Question: I know this is probably something simple, but I'm new to PHP and MySQL development so I'd appreciate some help. I couldn't find an existing example on Stack that I could understand so I'm posting it out there in hopes of some guidance.
I have a database table with address information in it. I've split the address into two fields, house_number and street_name, and what I need to do is display the information grouped by street name, then ordered by house number.
I've mocked up an example of what I need the page to look like. It has even addresses in the first column and odd addresses in the second column. I'm using the Twitter Bootstrap for formatting.
'''
$address = mysql_query("SELECT id, house_number, street_name, full_address FROM resident WHERE neighborhood_id = $neighborhood_id order by street_name, house_number;");
'''

HTML CODE BELOW:
'''
<!--STREET GROUPING -->
<div class="row-fluid">
<div class="span12">
<h3>ASHTON PARK WAY</h3>
</div>
</div >
<div class="row-fluid">
<div class="span6"><!-- EVEN ADDRESSES -->
<a href="#" class="btn btn-large btn-white btn-block">18102 Ashton Park Way</a>
<a href="#" class="btn btn-large btn-white btn-block">18104 Ashton Park Way</a>
<a href="#" class="btn btn-large btn-white btn-block">18106 Ashton Park Way</a>
<a href="#" class="btn btn-large btn-white btn-block">18108 Ashton Park Way</a>
<a href="#" class="btn btn-large btn-white btn-block">18110 Ashton Park Way</a>
<a href="#" class="btn btn-large btn-white btn-block">18112 Ashton Park Way</a>
<a href="#" class="btn btn-large btn-white btn-block">18114 Ashton Park Way</a>
<a href="#" class="btn btn-large btn-white btn-block">18116 Ashton Park Way</a>
</div><!-- END EVEN ADDRESSES -->
<div class="span6"><!-- ODD ADDRESSES -->
<a href="#" class="btn btn-large btn-white btn-block">18101 Ashton Park Way</a>
<a href="#" class="btn btn-large btn-white btn-block">18103 Ashton Park Way</a>
<a href="#" class="btn btn-large btn-white btn-block">18105 Ashton Park Way</a>
<a href="#" class="btn btn-large btn-white btn-block">18107 Ashton Park Way</a>
<a href="#" class="btn btn-large btn-white btn-block">18109 Ashton Park Way</a>
<a href="#" class="btn btn-large btn-white btn-block">18111 Ashton Park Way</a>
<a href="#" class="btn btn-large btn-white btn-block">18113 Ashton Park Way</a>
</div><!-- END ODD ADDRESSES -->
</div>
<!-- END STREET GROUPING -->
<hr>
<!--STREET GROUPING -->
<div class="row-fluid">
<div class="span12">
<h3>HAMDEN PARK WAY</h3>
</div>
</div >
<div class="row-fluid">
<!-- EVEN ADDRESSES -->
<div class="span6">
<a href="#" class="btn btn-large btn-white btn-block">18102 Hamden Park Way</a>
<a href="#" class="btn btn-large btn-white btn-block">18104 Hamden Park Way</a>
<a href="#" class="btn btn-large btn-white btn-block">18106 Hamden Park Way</a>
<a href="#" class="btn btn-large btn-white btn-block">18108 Hamden Park Way</a>
<a href="#" class="btn btn-large btn-white btn-block">18110 Hamden Park Way</a>
<a href="#" class="btn btn-large btn-white btn-block">18112 Hamden Park Way</a>
</div>
<!-- END EVEN ADDRESSES -->
<!-- ODD ADDRESSES -->
<div class="span6">
<a href="#" class="btn btn-large btn-white btn-block">18101 Hamden Park Way</a>
<a href="#" class="btn btn-large btn-white btn-block">18103 Hamden Park Way</a>
<a href="#" class="btn btn-large btn-white btn-block">18105 Hamden Park Way</a>
<a href="#" class="btn btn-large btn-white btn-block">18107 Hamden Park Way</a>
</div>
<!-- END ODD ADDRESSES -->
</div>
<!-- END STREET GROUPING -->
'''
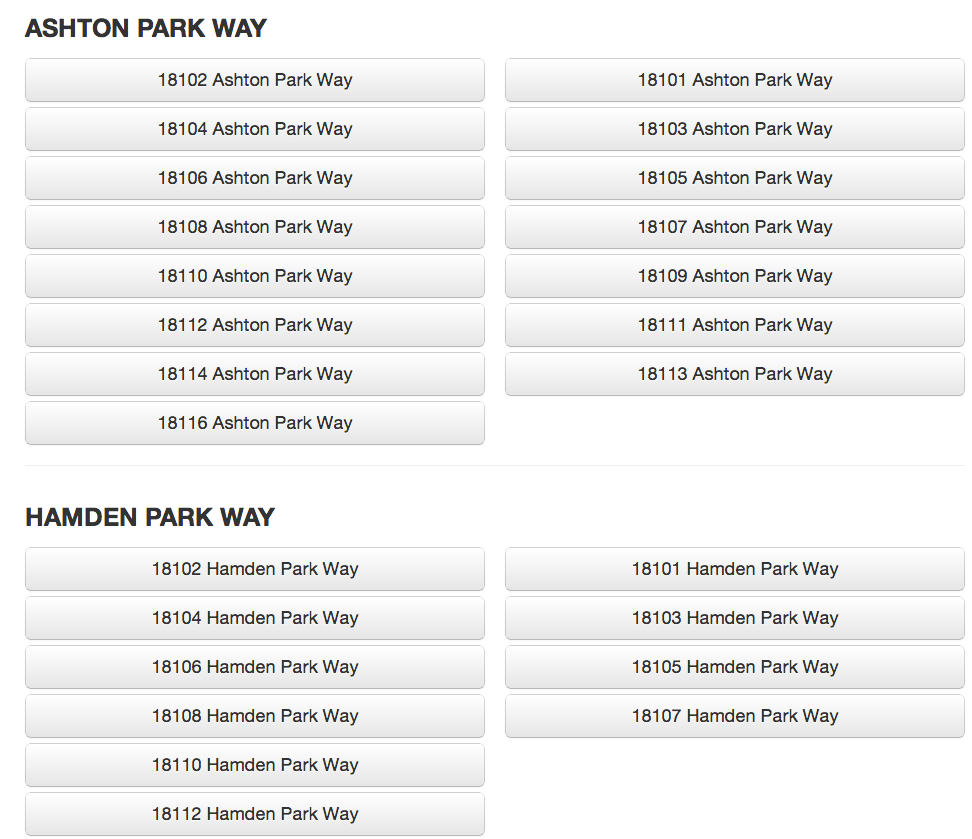
Answer: I'm not sure what you're looking to change here. The function is SQL is probably not going to do what you think it should do here. It's generally best used in a context, something like
'''
SELECT count(invoicesTotal),sum(invoicesTotal) FROM invoices GROUP BY customer
'''
On your database, run
'''
SELECT * FROM resident GROUP BY street_name
'''
You'll only get back the first record found that matches street_name, which is not what you're looking for in this context.
I think the way you're going out about it now with is the best, and use a foreach to build your table.
Also don't use the mysql extension. Use mysqli extension. mysql is getting deprecated very soon. From a beginner's perspective there is not much difference.